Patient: sex F, age 66
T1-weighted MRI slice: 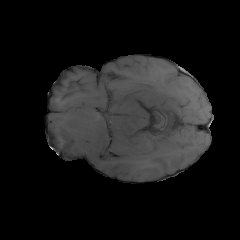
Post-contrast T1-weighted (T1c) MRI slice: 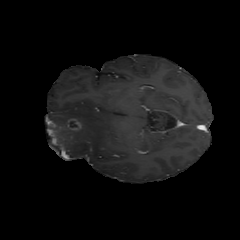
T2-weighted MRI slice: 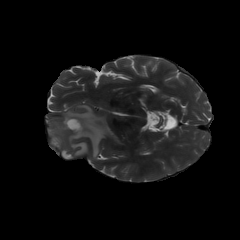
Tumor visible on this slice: yes
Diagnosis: Glioblastoma, IDH-wildtype
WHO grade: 4